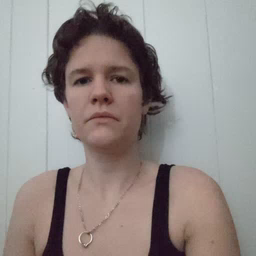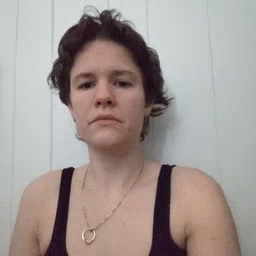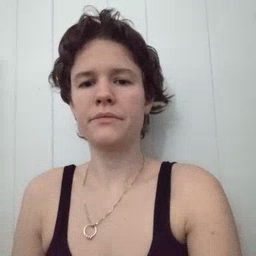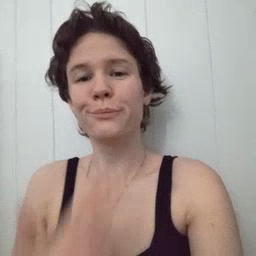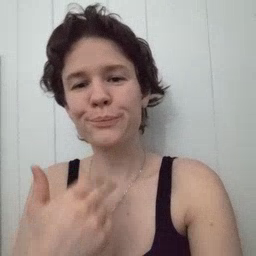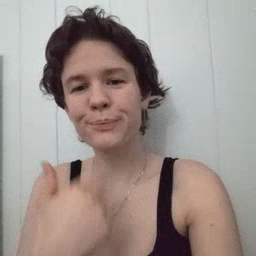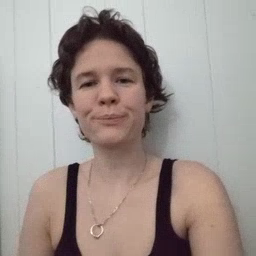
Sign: cute